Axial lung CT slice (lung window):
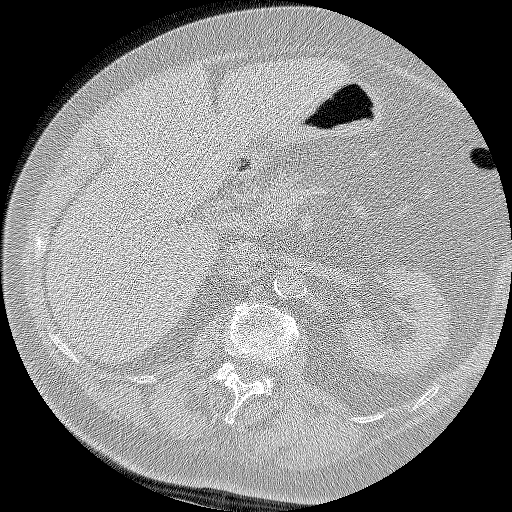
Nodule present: no